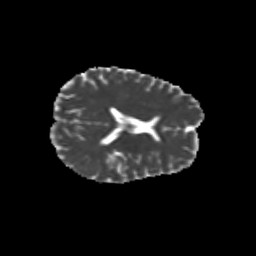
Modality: MD
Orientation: axial
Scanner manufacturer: siemens
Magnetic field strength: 3 T
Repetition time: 9.2 s
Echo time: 0.084 s